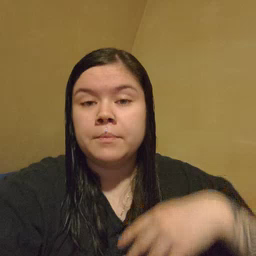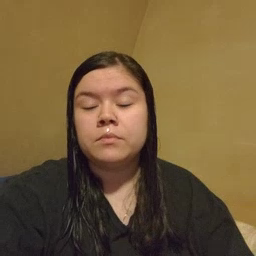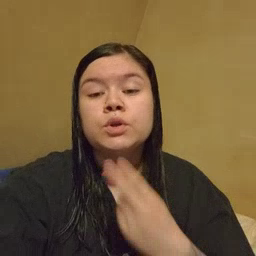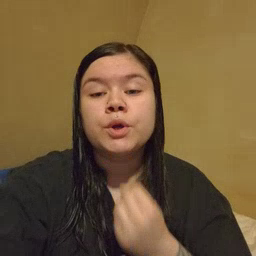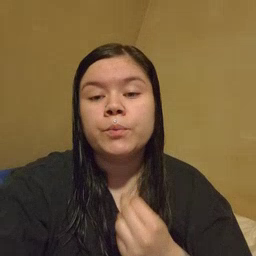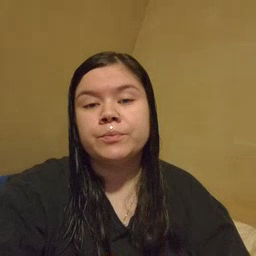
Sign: cute